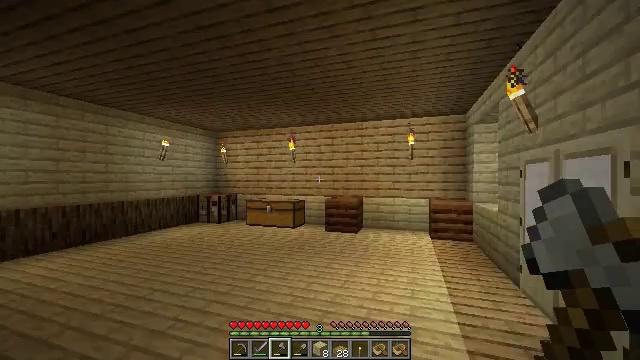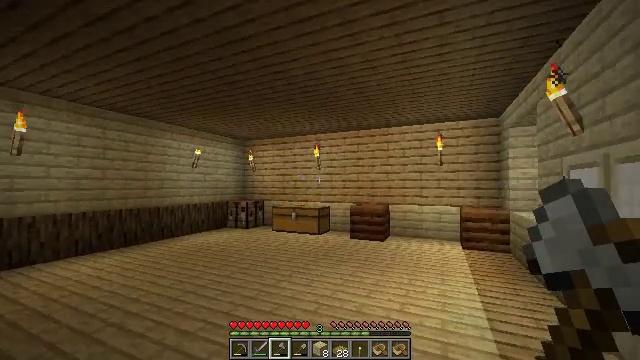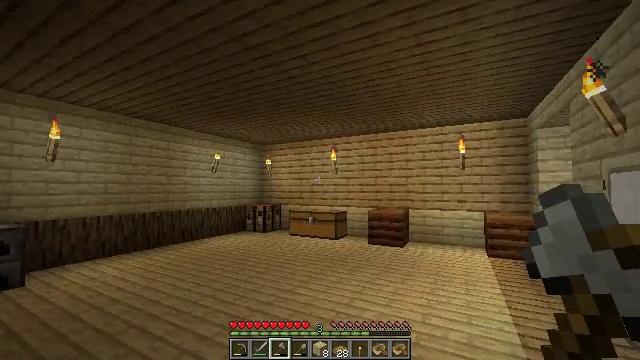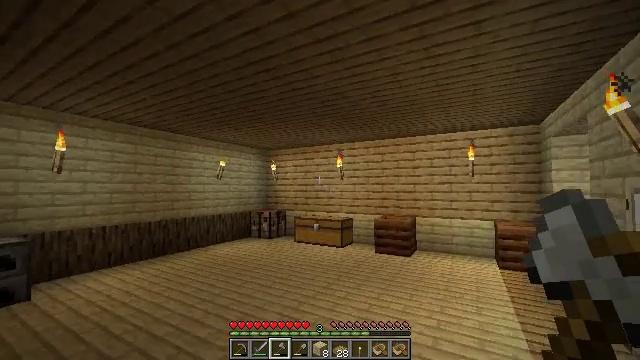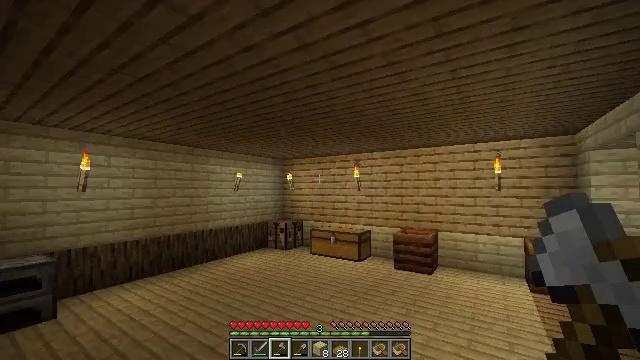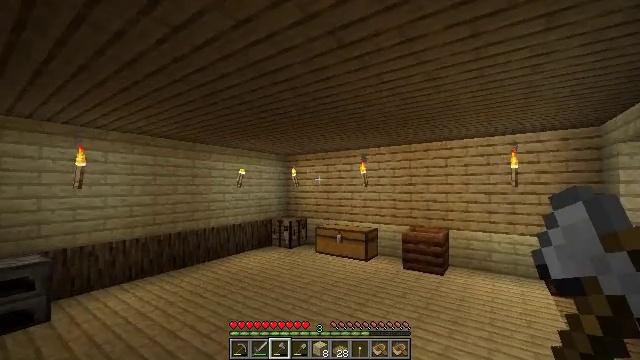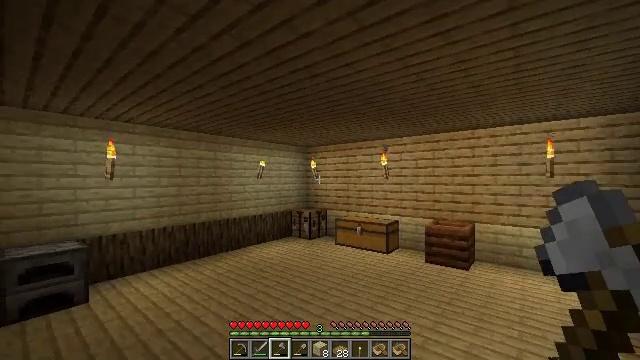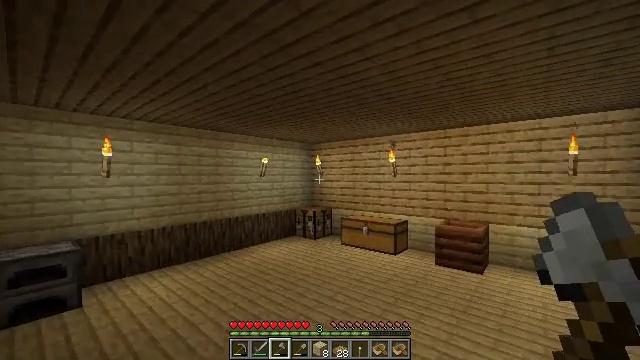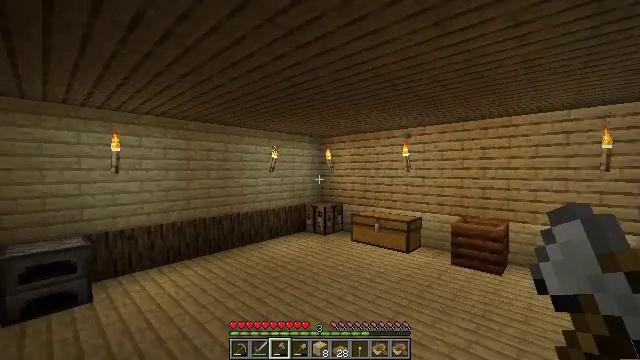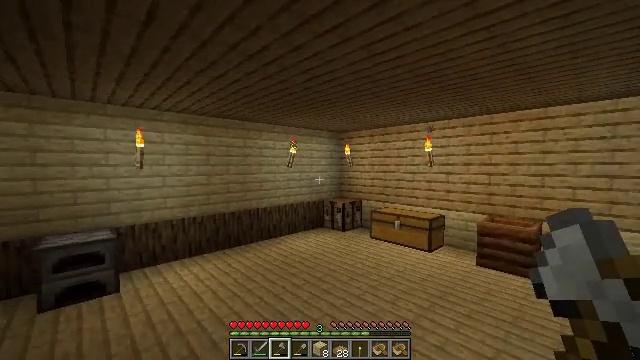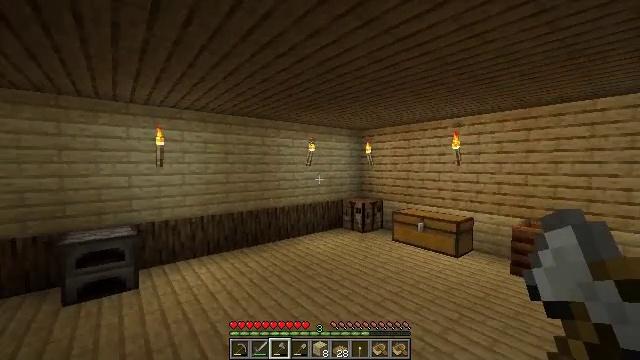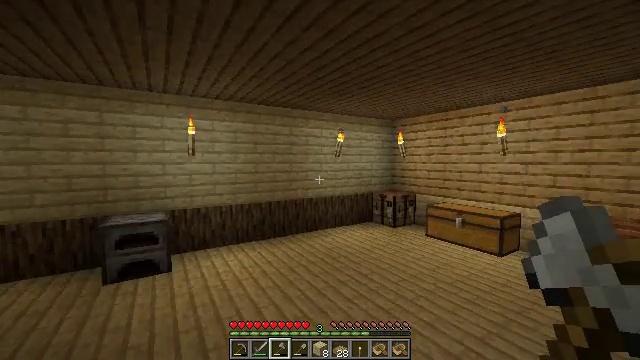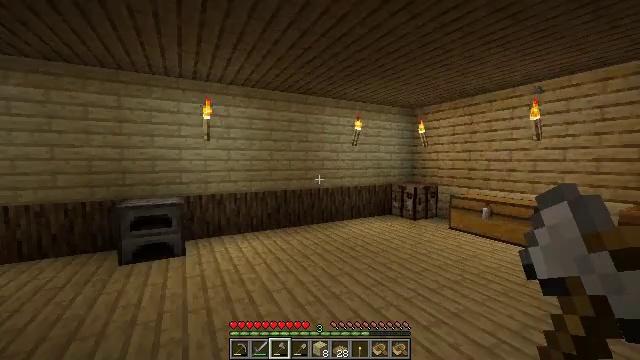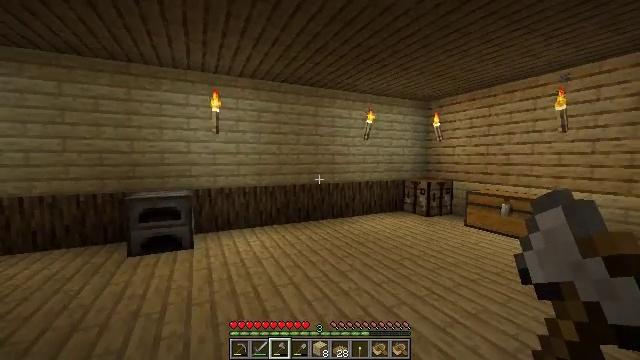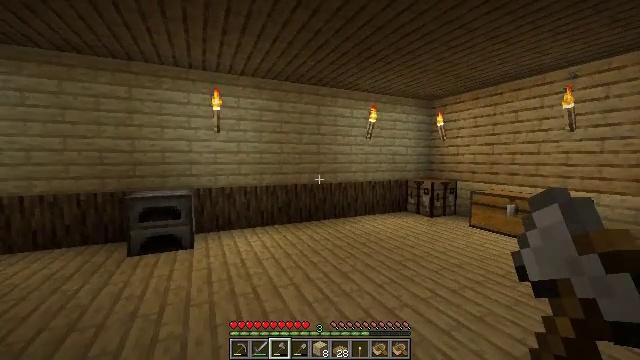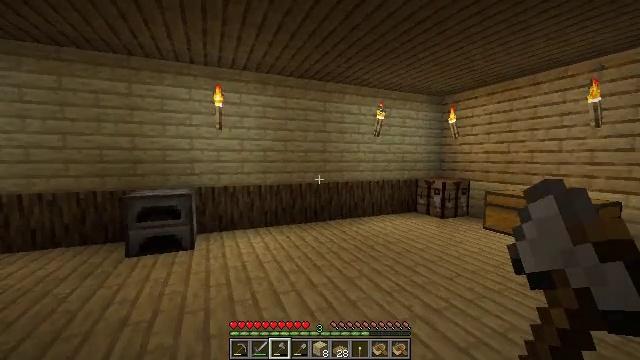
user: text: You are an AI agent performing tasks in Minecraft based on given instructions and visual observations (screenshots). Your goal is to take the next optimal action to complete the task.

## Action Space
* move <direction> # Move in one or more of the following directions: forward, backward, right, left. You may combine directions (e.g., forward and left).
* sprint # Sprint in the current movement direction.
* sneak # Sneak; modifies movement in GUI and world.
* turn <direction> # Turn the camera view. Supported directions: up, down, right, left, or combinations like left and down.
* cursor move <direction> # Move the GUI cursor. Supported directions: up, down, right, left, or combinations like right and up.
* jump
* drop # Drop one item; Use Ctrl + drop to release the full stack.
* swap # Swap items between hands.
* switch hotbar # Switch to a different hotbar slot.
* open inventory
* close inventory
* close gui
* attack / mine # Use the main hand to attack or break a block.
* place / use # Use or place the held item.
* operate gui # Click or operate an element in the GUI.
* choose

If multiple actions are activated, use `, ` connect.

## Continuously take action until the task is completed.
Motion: motion action
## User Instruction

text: Gather some birch planks.
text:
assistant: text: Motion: turn left and up
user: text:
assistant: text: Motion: move forward, turn left
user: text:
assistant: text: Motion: move forward, turn left
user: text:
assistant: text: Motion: move forward, turn left
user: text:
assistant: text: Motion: move forward, turn left
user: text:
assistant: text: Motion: move forward, turn left and down
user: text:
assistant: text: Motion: move forward, turn left
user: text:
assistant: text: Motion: move forward, turn left and down
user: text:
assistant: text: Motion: move forward, turn left and down
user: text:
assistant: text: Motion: move forward, turn left
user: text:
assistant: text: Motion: move forward, turn left and down
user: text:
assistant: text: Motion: move forward, turn left
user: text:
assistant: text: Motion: move forward, turn left
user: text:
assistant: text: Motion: move forward
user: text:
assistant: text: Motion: move forward, turn left
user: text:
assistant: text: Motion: move forward, turn left
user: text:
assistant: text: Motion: move forward
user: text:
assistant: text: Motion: move forward
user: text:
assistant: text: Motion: move forward, turn left and up
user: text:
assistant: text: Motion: move forward
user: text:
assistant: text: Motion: move forward
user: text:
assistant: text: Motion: move forward
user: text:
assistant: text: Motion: move forward
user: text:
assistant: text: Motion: move forward
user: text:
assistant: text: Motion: move forward
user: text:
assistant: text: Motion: move forward
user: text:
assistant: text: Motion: move forward, turn left
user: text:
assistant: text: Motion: move forward, turn left and up
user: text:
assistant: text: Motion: turn left and up
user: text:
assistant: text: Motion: turn left and up